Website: lowes
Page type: order-tracking
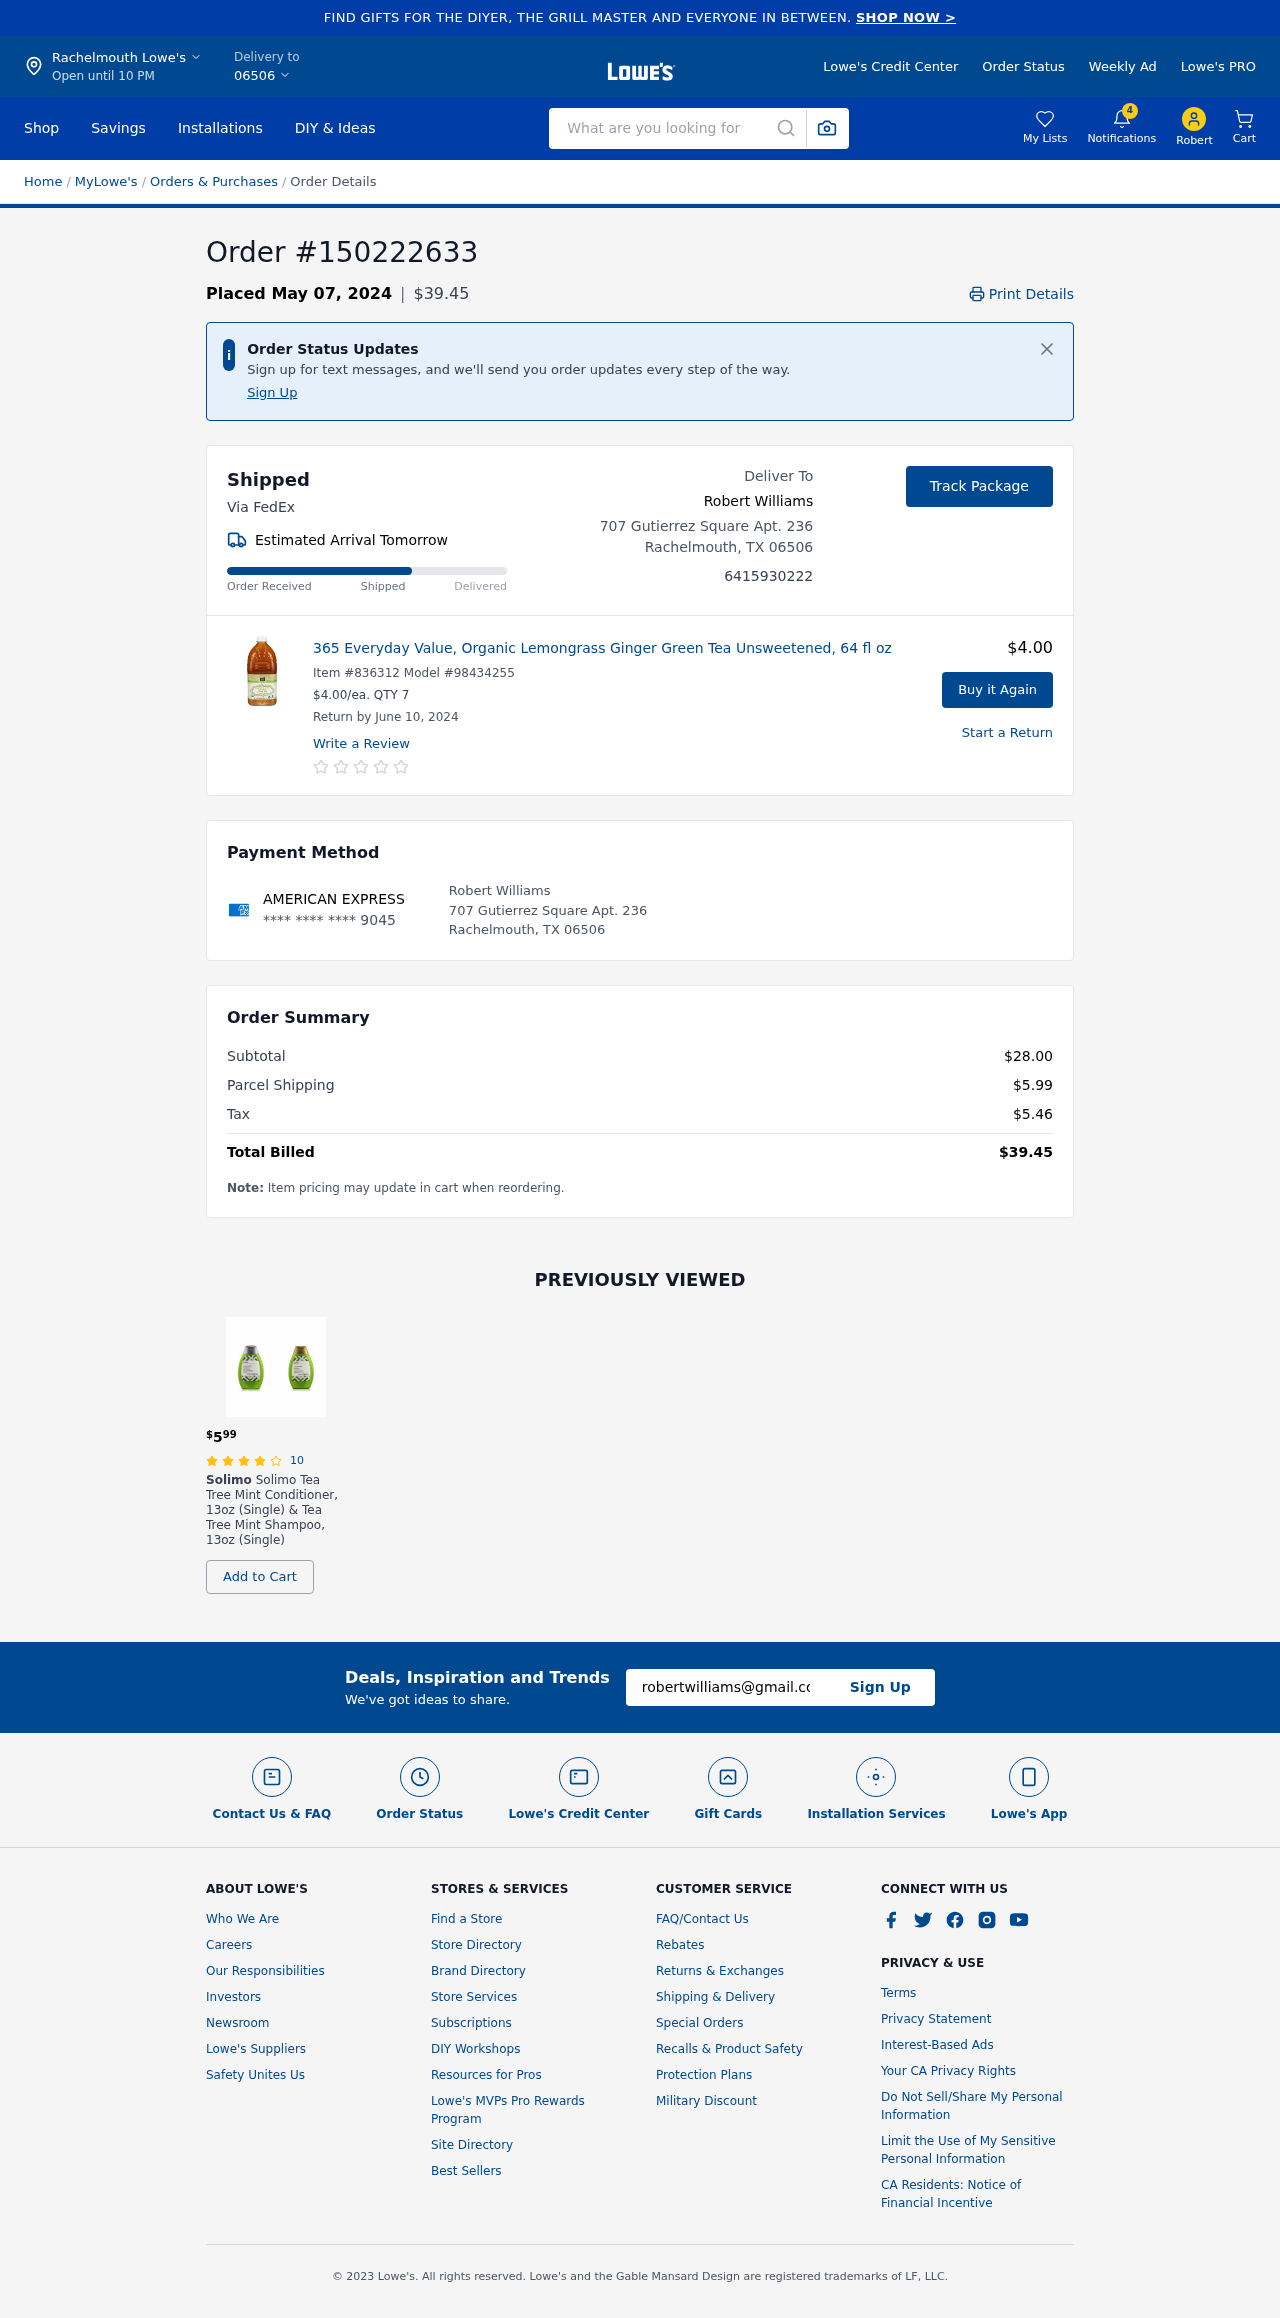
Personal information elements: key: PII_CARD_LAST4
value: **** **** **** 9045
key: PII_CARD_TYPE
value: AMERICAN EXPRESS
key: PII_CITY
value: Rachelmouth Lowe's
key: PII_CITY_STATE_ZIP
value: Rachelmouth, TX 06506
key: PII_EMAIL
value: robertwilliams@gmail.com
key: PII_FIRSTNAME
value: Robert
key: PII_FULLNAME
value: Robert Williams
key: PII_PHONE
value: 6415930222
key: PII_POSTCODE
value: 06506
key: PII_STREET
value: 707 Gutierrez Square Apt. 236
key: PII_FULLNAME2
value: Robert Williams
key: PII_STREET2
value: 707 Gutierrez Square Apt. 236
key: PII_CITY_STATE_ZIP2
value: Rachelmouth, TX 06506
Product elements: key: PRODUCT1_NAME
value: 365 Everyday Value, Organic Lemongrass Ginger Green Tea Unsweetened, 64 fl oz
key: PRODUCT1_PRICE
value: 4
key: PRODUCT1_QUANTITY
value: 7
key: PRODUCT2_BRAND
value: Solimo
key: PRODUCT2_NAME
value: Solimo Tea Tree Mint Conditioner, 13oz (Single) & Tea Tree Mint Shampoo, 13oz (Single)
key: PRODUCT2_NUM_RATINGS
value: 10
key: PRODUCT2_PRICE
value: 5.99
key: PRODUCT2_RATING
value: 4.1
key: PRODUCT1_ITEM
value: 836312
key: PRODUCT1_MODEL
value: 98434255
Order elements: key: ORDER_ID
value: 150222633
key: ORDER_DATE
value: Placed May 07, 2024
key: ORDER_TOTAL
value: $39.45
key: ORDER_DELIVERY_DATE
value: Estimated Arrival Tomorrow
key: ORDER_RETURN_BY_DATE
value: Return by June 10, 2024
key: ORDER_SUBTOTAL
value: $28.00
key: ORDER_SHIPPING_COST
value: $5.99
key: ORDER_TAX
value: $5.46
Search elements: key: HEADER_SEARCH
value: What are you looking for
Other elements: key: NOTIFICATION_COUNT
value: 4